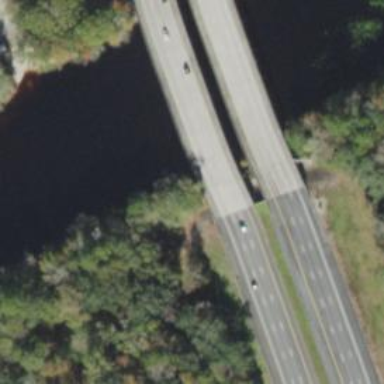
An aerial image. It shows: Beam-structured bridge on motorway.